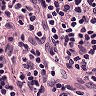
Metastatic tissue present: no